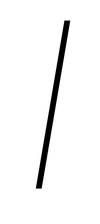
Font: Roboto-Italic_Thin_Italic